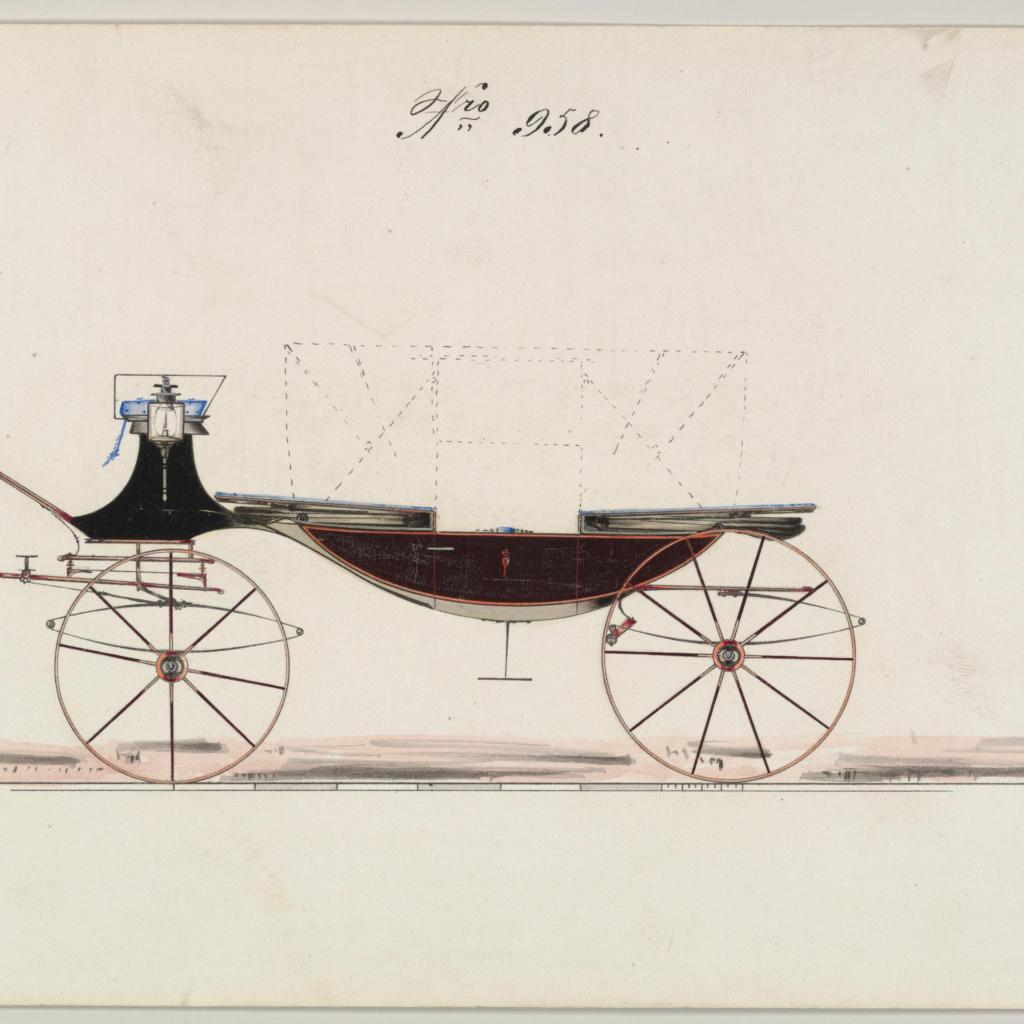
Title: Design for Landau, no. 958
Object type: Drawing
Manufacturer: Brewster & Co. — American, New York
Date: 1850–70
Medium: Pen and black ink with metallic ink
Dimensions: sheet: 6 x 10 1/4 in. (15.2 x 26 cm)
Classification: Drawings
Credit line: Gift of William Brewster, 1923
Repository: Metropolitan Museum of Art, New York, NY